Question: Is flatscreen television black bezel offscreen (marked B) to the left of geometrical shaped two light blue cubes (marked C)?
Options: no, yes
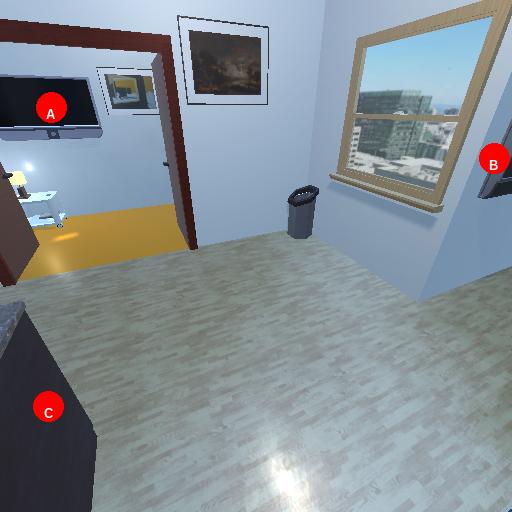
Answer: no